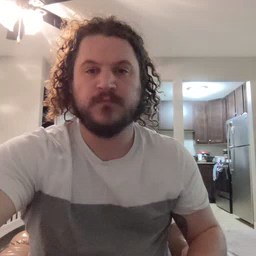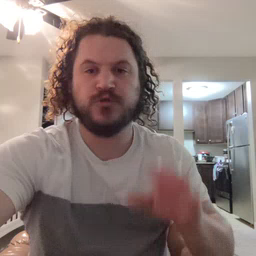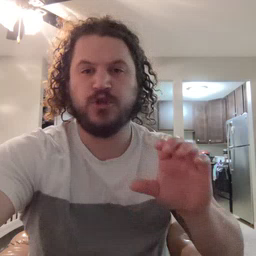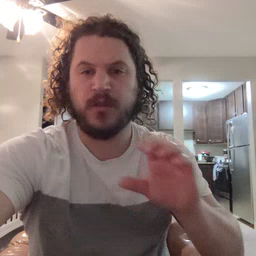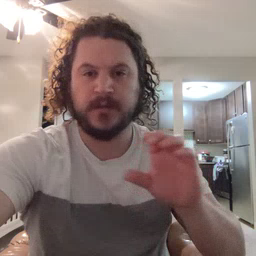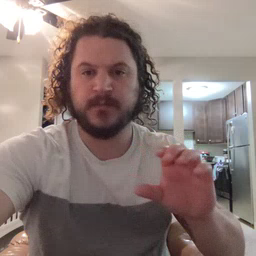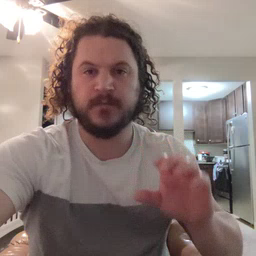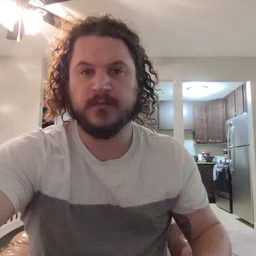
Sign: chocolate